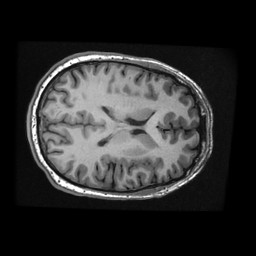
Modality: T1w
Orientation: axial
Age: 30
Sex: male
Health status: healthy
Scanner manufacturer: ge
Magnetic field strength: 3 T
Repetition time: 0.008392 s
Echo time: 0.003108 s